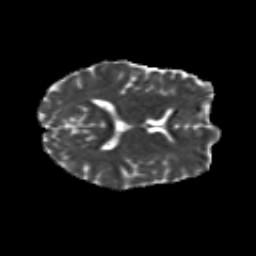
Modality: MD
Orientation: axial
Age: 28
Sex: female
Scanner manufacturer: siemens
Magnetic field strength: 3 T
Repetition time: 8.8 s
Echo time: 0.085 s